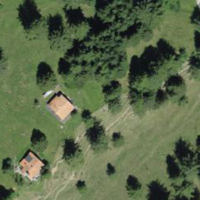
EUNIS habitat code: 43
Species observed at this site:
Lysandra coridon
Pseudochorthippus parallelus
Psophus stridulus
Euthystira brachyptera